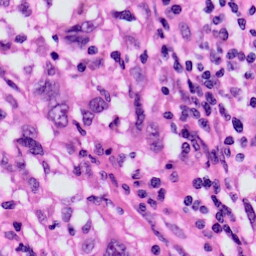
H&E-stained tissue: Skin